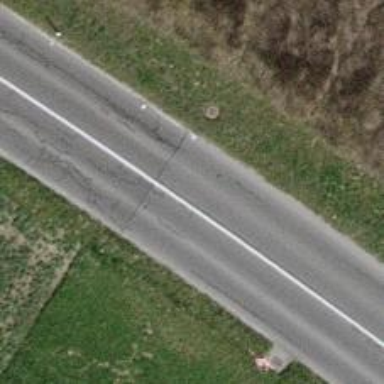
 equipped with cycle lane on both sides."